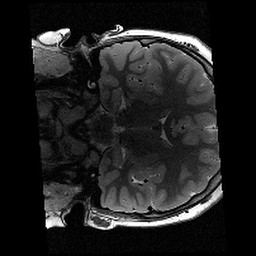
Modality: T2w
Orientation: coronal
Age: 10
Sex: male
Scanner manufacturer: siemens
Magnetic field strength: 3 T
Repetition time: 9.23 s
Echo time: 0.067 s